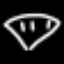
Label: diamond